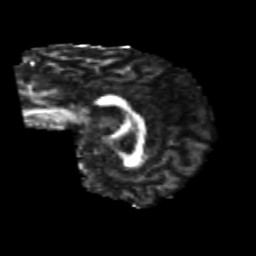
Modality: FA
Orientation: sagittal
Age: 24
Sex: male
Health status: healthy
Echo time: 0.074 s